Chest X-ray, PA view. Patient: 40 years old, sex F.
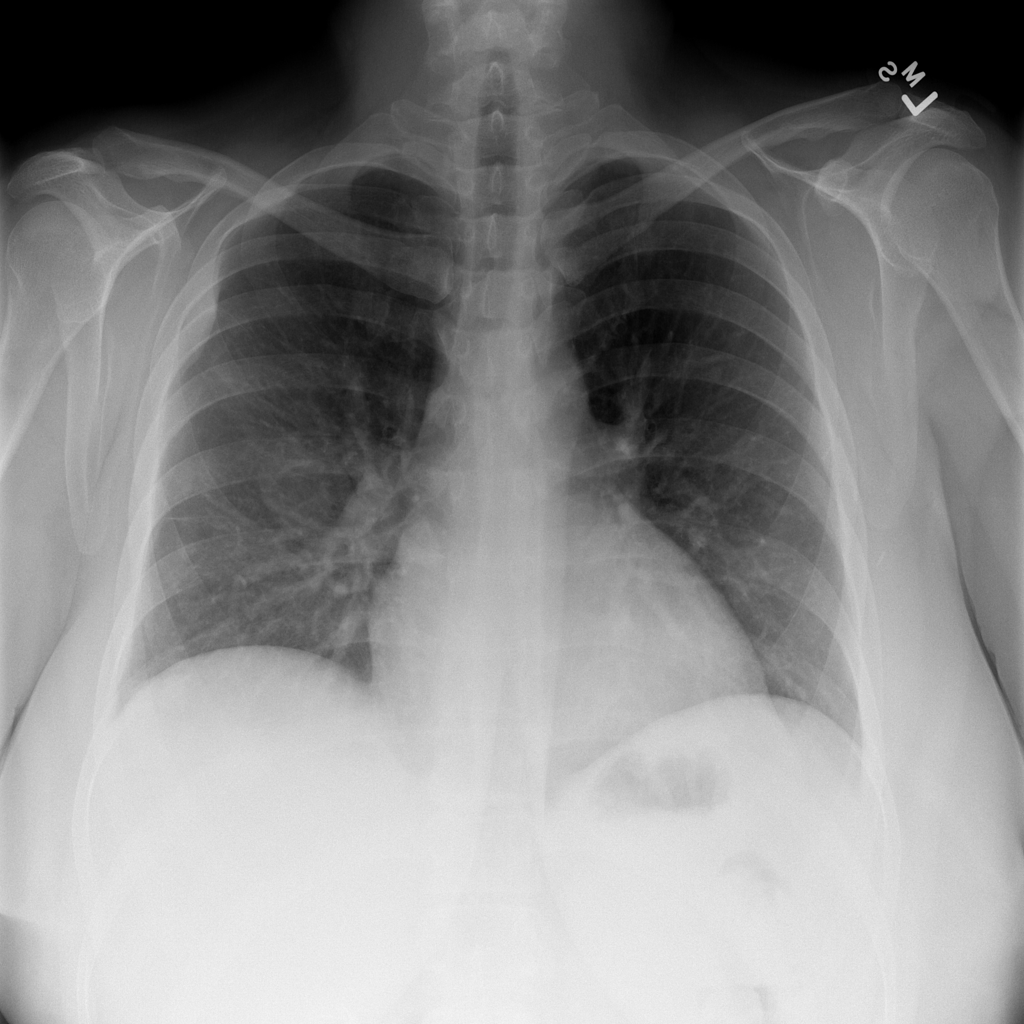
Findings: Infiltration, Mass